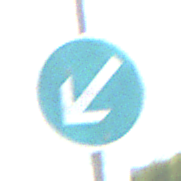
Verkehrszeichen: VorgeschriebeneVorbeifahrtLinks
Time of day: Midday
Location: Outdoor (Suburban)
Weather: PartlyCloudy
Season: Summer
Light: Natural